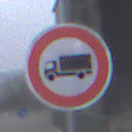
Verkehrszeichen: VerbotFuerKraftfahrzeugeUeberDreiKommaFuenfTonnen
Umgebung: Outdoor, Suburban
Tageszeit: MorningAfternoon
Wetter: Overcast
Licht: Natural
Jahreszeit: NotSpecified
Kontrast: LowContrast